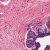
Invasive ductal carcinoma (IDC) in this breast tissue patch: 0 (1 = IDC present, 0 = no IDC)